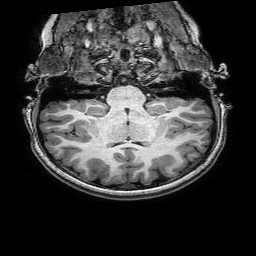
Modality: T1w
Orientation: sagittal
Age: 7
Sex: female
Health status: healthy